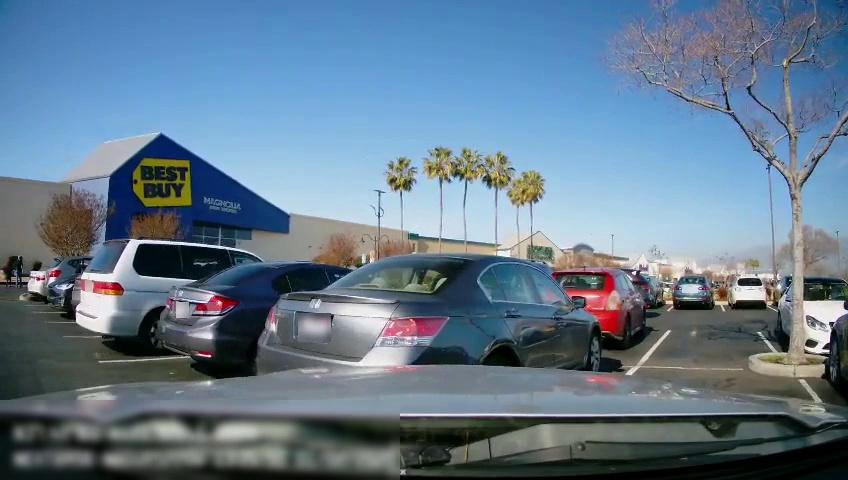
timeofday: Day
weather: Sunny
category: Drivable Space
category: Vehicles | Car
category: Vehicles | Car
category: Vehicles | Car
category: Vehicles | Car
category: Vehicles | Car
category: Vehicles | SUV
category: Vehicles | SUV
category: Vehicles | Car
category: Vehicles | Car
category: Vehicles | SUV
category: Pedestrians
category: Pedestrians
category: Vehicles | Car
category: Vehicles | SUV
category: Vehicles | Van
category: Vehicles | Car
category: Vehicles | Car